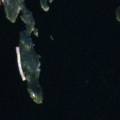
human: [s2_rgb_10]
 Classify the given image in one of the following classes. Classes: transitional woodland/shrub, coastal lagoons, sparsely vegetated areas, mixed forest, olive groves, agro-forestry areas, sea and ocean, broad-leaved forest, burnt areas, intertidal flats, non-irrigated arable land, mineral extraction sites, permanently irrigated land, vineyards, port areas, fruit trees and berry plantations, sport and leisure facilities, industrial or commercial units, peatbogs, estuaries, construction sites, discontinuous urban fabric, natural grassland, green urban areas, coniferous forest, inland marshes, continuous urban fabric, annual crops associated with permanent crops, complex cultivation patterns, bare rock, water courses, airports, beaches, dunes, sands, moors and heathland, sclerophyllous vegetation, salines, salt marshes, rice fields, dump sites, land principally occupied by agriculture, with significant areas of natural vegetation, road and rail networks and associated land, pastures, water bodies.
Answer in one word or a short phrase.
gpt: mixed forest, water bodies